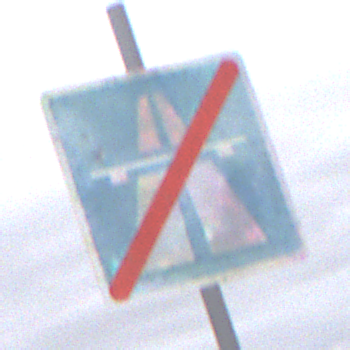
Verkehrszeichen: EndeAutbahn
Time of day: Midday
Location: Outdoor (Nature)
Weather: Overcast
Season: NotSpecified
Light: Natural